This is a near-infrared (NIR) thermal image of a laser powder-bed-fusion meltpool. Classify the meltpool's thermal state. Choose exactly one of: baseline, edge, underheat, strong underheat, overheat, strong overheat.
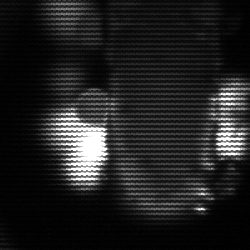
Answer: strong underheat